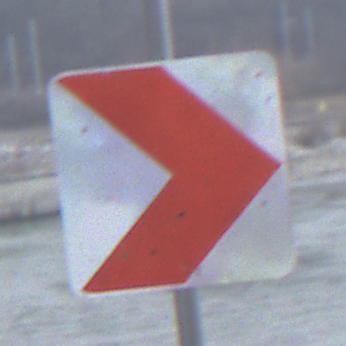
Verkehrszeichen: RichtungstafelnInKurvenKleinLinks
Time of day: MorningAfternoon
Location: Outdoor (Suburban)
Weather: Overcast
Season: NotSpecified
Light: Natural